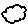
Label: cloud